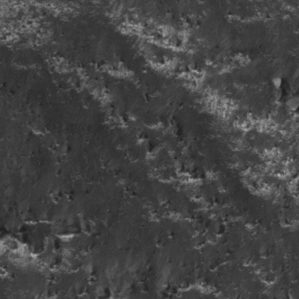
Label: frost